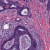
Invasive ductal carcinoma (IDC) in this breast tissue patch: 1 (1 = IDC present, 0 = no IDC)